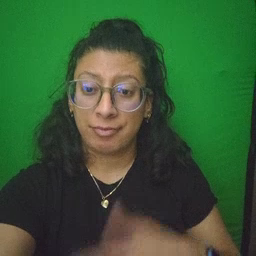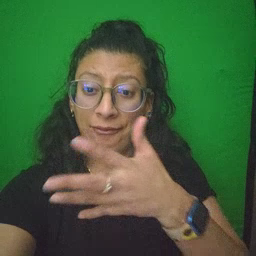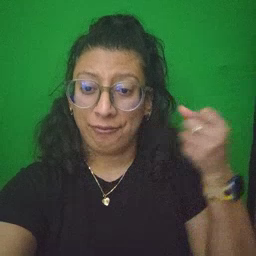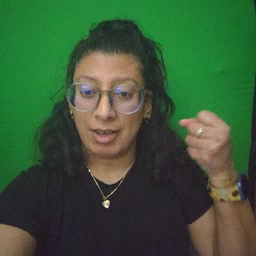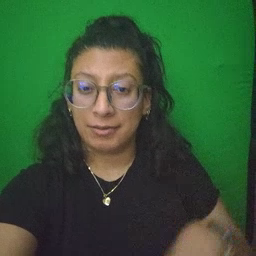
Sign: fast